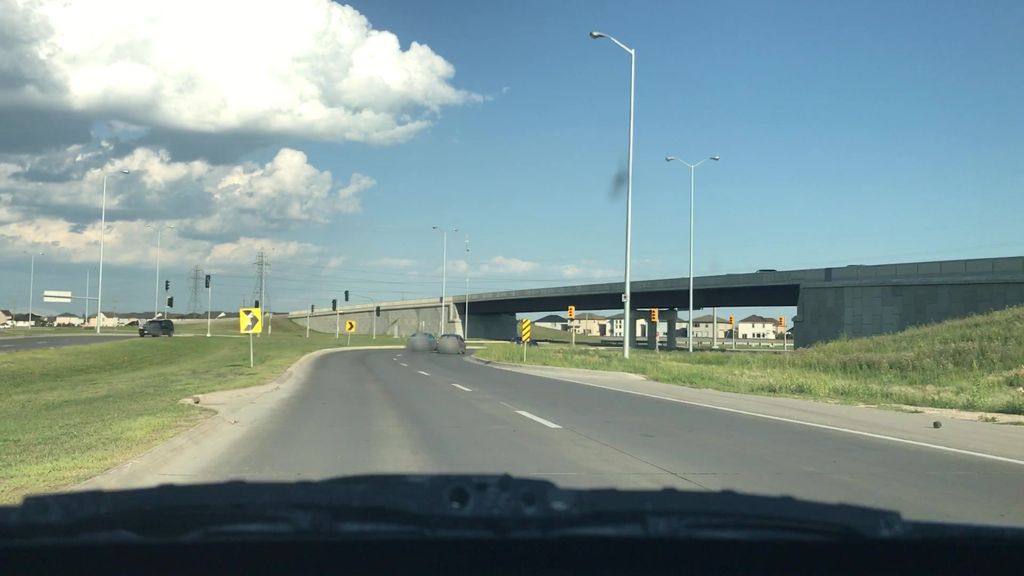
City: winnipeg